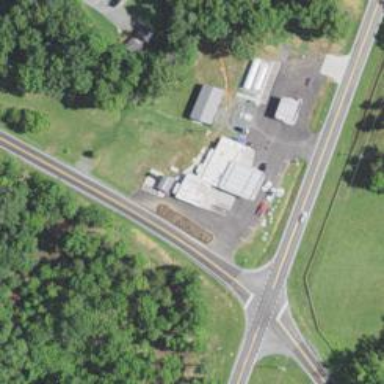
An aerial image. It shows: Convenience shop.